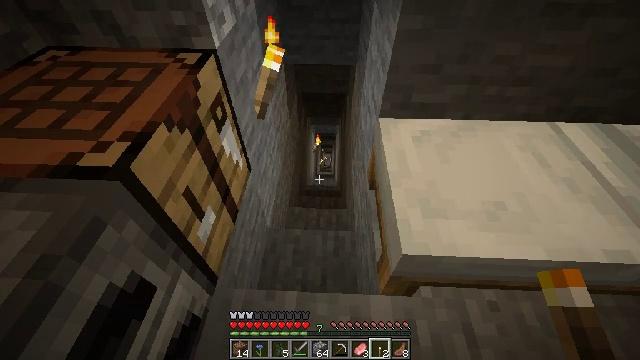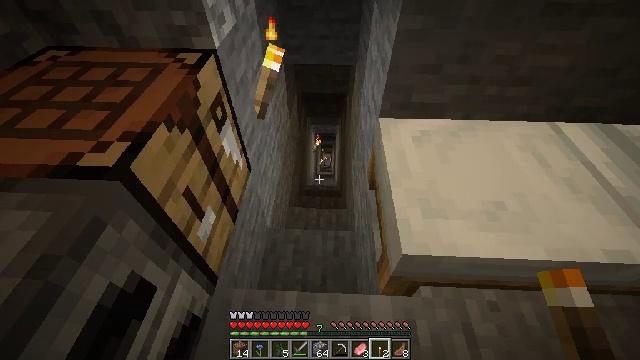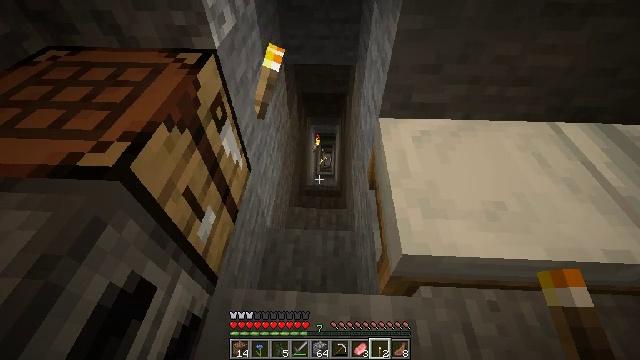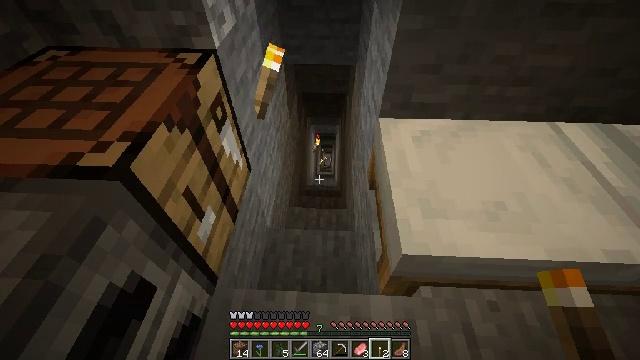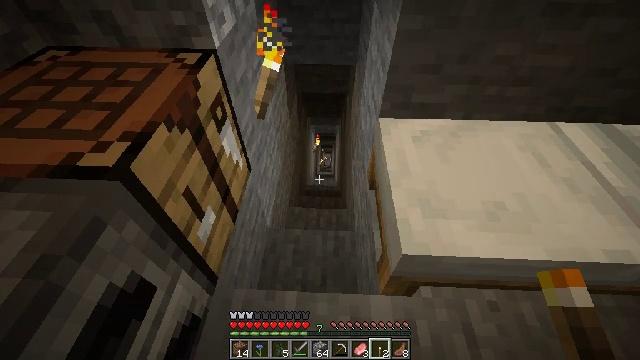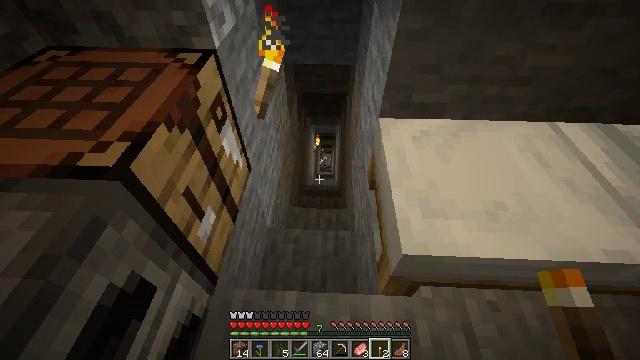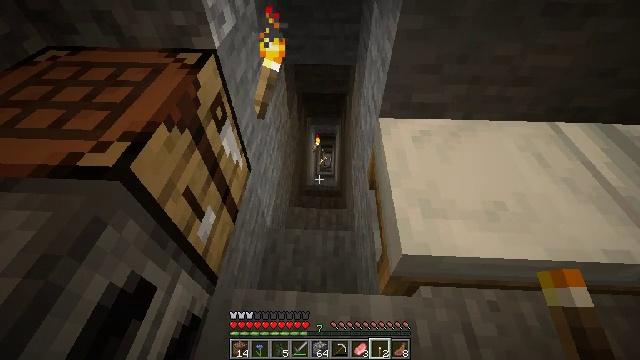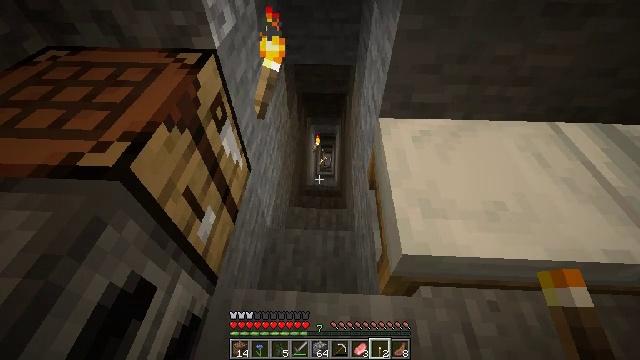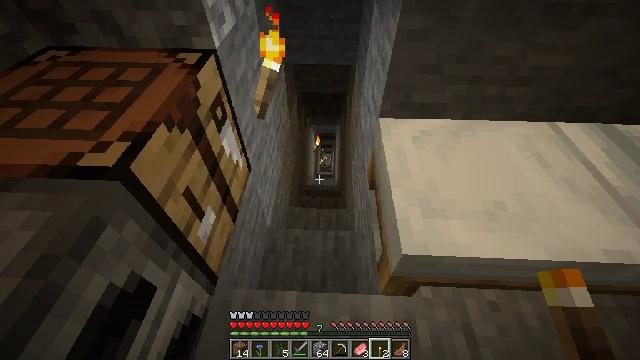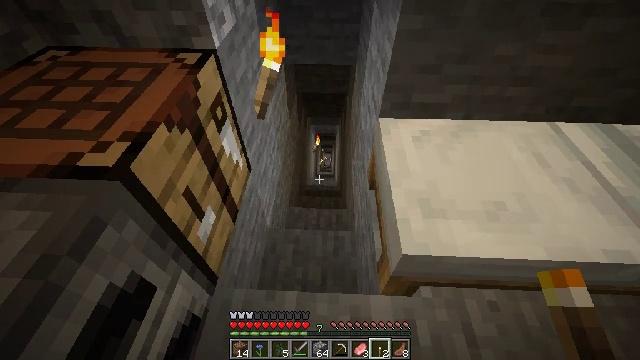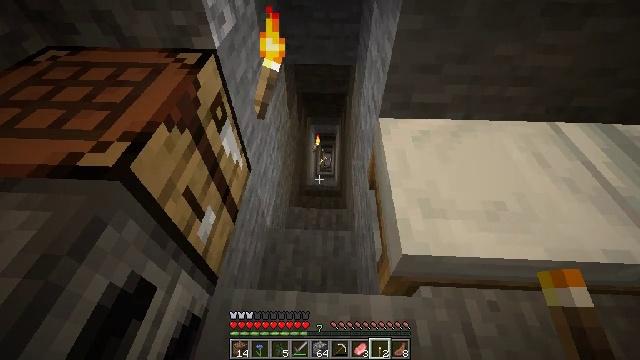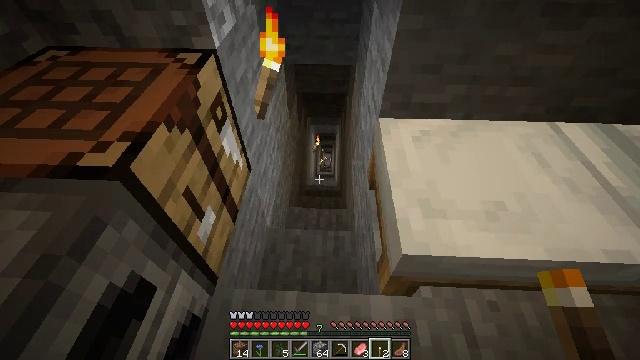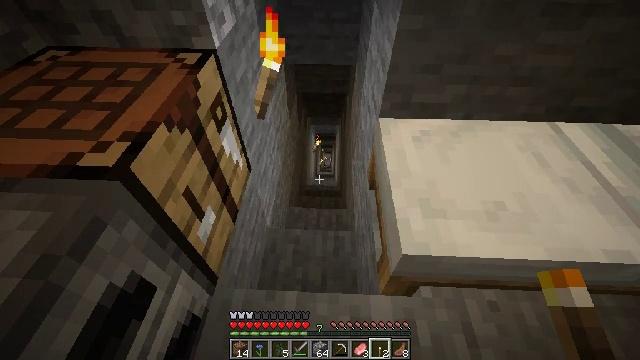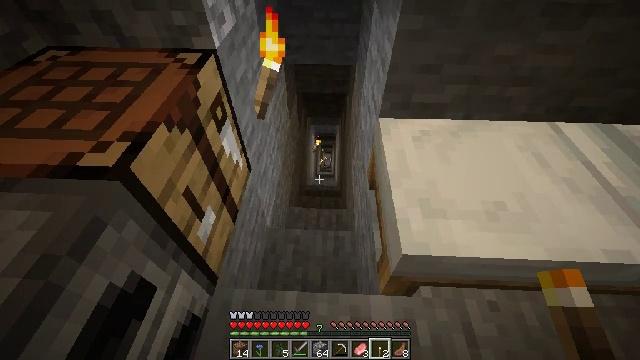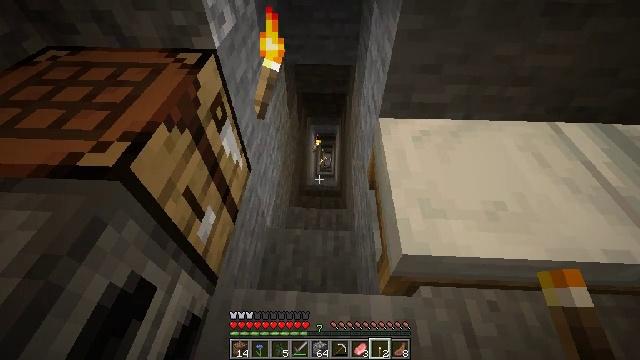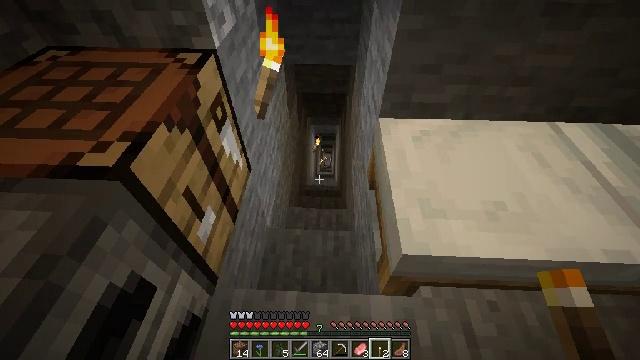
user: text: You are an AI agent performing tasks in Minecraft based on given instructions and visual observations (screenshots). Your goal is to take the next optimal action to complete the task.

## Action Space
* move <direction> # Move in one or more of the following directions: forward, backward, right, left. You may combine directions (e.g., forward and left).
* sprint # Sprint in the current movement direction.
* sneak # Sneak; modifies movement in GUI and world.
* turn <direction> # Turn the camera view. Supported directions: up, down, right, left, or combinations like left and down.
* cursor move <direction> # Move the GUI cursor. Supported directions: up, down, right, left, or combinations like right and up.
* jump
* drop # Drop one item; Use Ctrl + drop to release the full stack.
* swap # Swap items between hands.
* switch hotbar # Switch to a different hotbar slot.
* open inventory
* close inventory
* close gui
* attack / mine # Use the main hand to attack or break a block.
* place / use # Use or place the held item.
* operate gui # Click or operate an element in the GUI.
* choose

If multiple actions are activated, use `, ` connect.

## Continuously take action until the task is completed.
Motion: motion action
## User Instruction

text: Create cobblestone stairs at the crafting table.
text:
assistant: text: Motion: no_op
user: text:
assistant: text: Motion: no_op
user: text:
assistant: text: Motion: no_op
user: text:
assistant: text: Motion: no_op
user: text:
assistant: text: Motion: no_op
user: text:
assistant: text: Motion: no_op
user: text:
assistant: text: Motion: no_op
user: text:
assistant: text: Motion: no_op
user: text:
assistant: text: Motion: no_op
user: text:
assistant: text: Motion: no_op
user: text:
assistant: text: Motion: no_op
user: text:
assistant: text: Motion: no_op
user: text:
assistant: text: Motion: no_op
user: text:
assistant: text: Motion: no_op
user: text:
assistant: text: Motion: no_op
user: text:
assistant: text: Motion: no_op
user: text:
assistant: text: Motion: no_op
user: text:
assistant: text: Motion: no_op
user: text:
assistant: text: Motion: no_op
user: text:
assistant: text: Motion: no_op
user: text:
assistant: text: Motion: no_op
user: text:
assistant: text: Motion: no_op
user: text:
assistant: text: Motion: no_op
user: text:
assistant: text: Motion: no_op
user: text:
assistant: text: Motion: no_op
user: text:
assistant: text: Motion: no_op
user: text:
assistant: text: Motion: no_op
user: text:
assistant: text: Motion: no_op
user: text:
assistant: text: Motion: no_op
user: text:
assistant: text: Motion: no_op